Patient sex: M
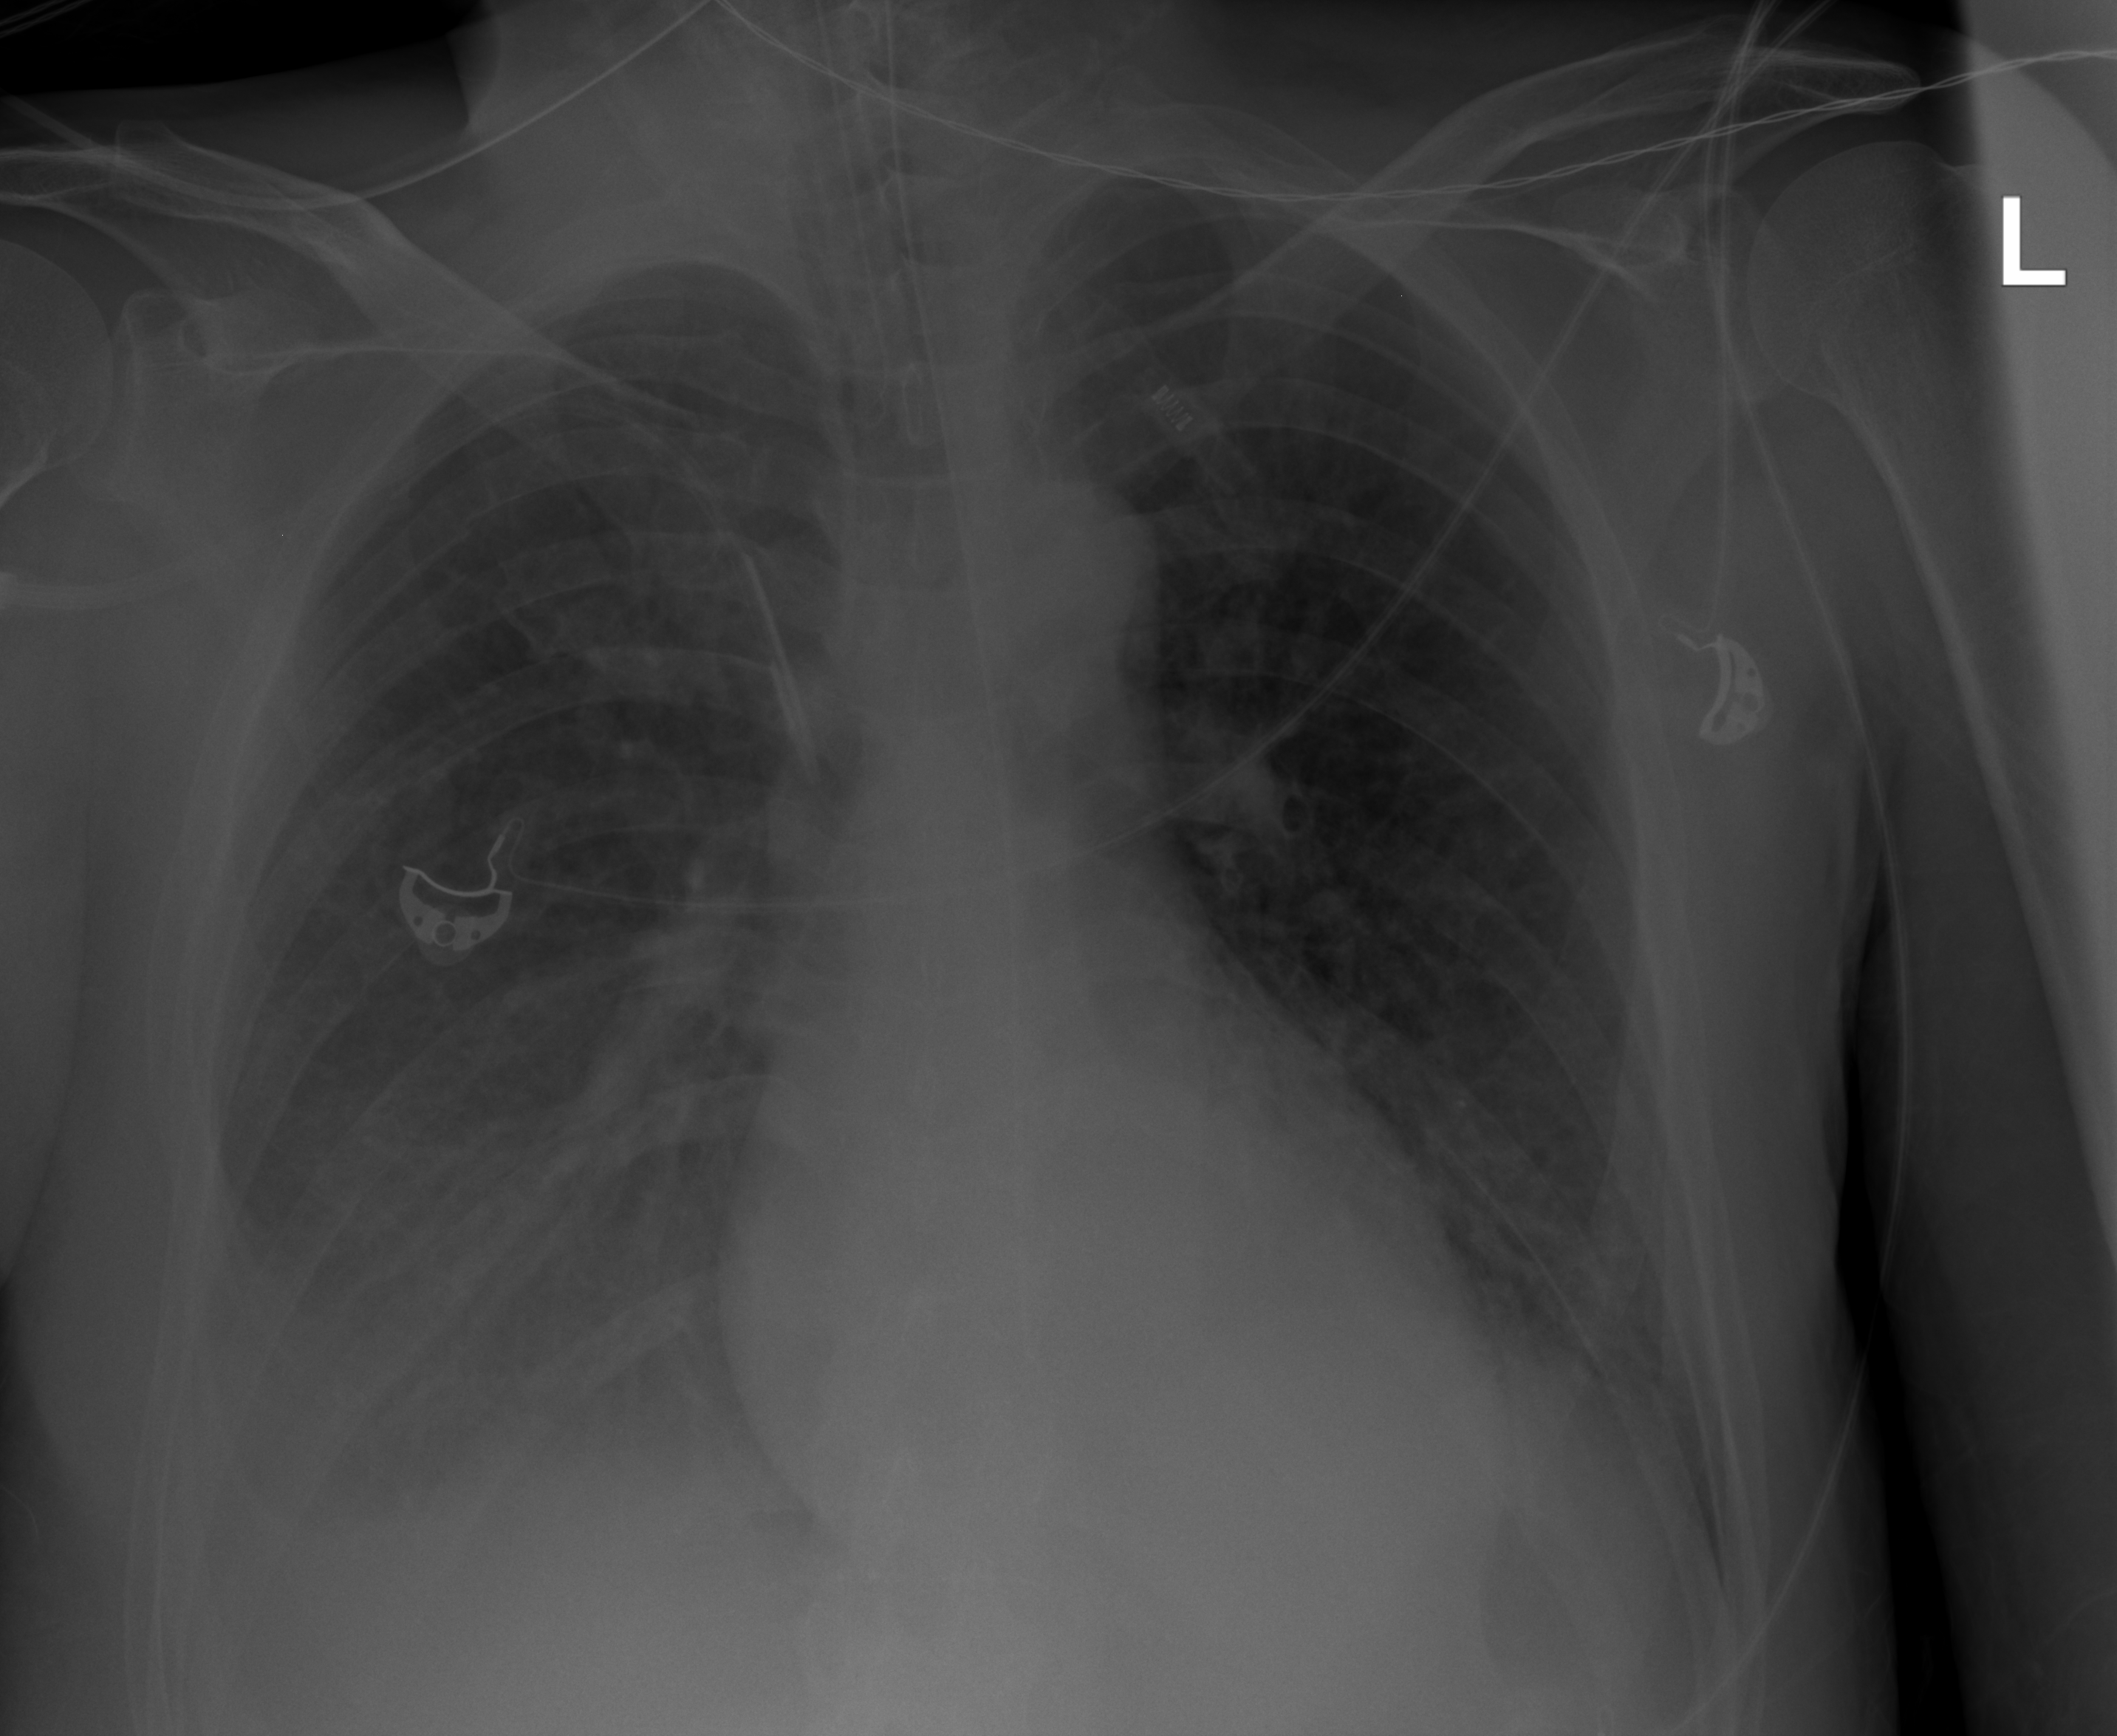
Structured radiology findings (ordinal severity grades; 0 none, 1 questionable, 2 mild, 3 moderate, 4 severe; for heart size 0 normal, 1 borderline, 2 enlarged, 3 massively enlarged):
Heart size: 0
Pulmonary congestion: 0
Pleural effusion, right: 3
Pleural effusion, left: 1
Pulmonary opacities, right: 0
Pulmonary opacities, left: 0
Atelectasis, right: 3
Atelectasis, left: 0